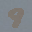
Label: 9